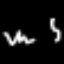
Label: squiggle